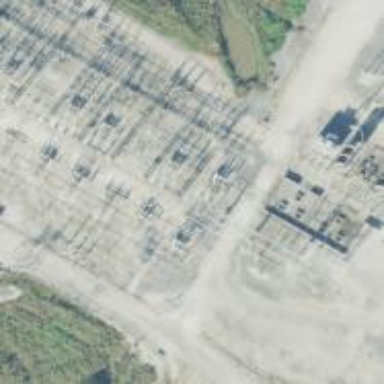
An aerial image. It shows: Switch used for power control.